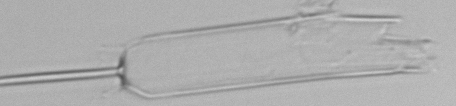
Label: Ditylum_brightwellii